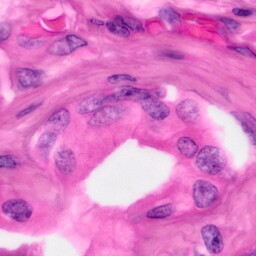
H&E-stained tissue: Pancreatic